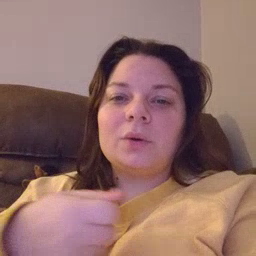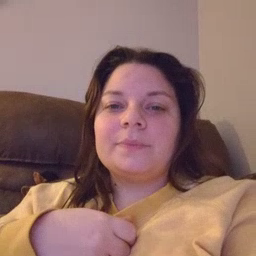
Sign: vacuum